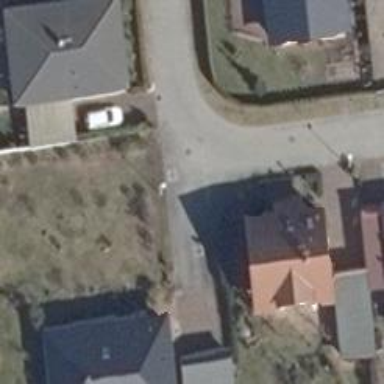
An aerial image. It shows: Driveway on living street.